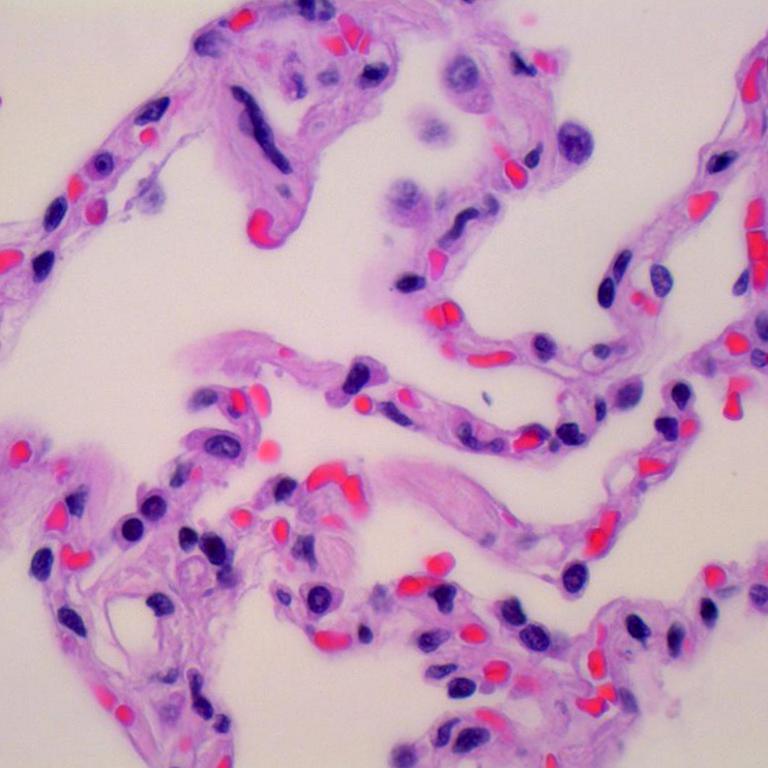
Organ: lung
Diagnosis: benign